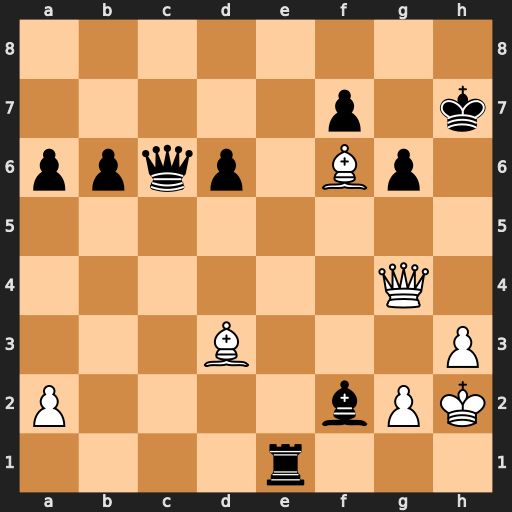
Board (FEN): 8/5p1k/ppqp1Bp1/8/6Q1/3B3P/P4bPK/4r3
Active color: w
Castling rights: -
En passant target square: -
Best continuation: Qh5+ Kg8 Qh8#